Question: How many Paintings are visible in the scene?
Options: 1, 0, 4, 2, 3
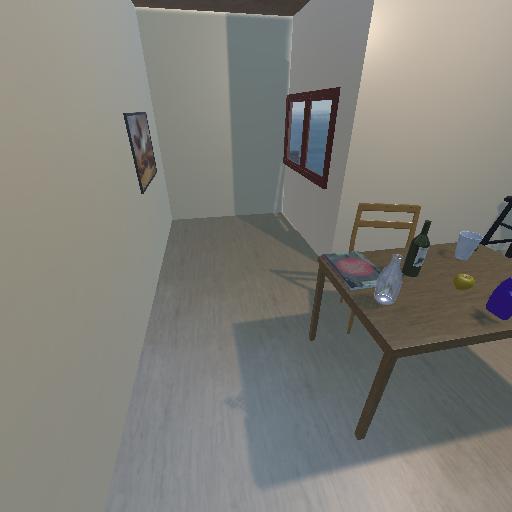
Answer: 1